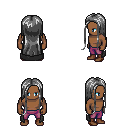
a pixel art fantasy rpg character, male body template, human, dark skin, black cape, magenta pants, gray extra-long hairstyle, brown shoes, four views (front, back, left, right), 2x2 character sprite sheet, small pixel art, hard edges, no anti-aliasing